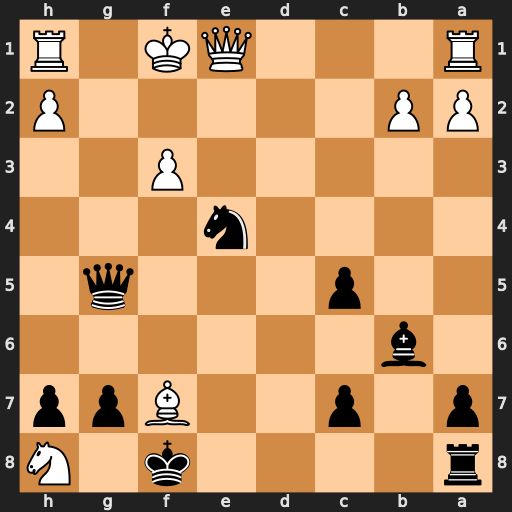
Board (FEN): r4k1N/p1p2Bpp/1b6/2p3q1/4n3/5P2/PP5P/R3QK1R
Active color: b
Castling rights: -
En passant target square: -
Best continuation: Nd2+ Ke2 c4 Qxd2 Qg2+ Kd1 Qxf3+ Kc2 Qe4+